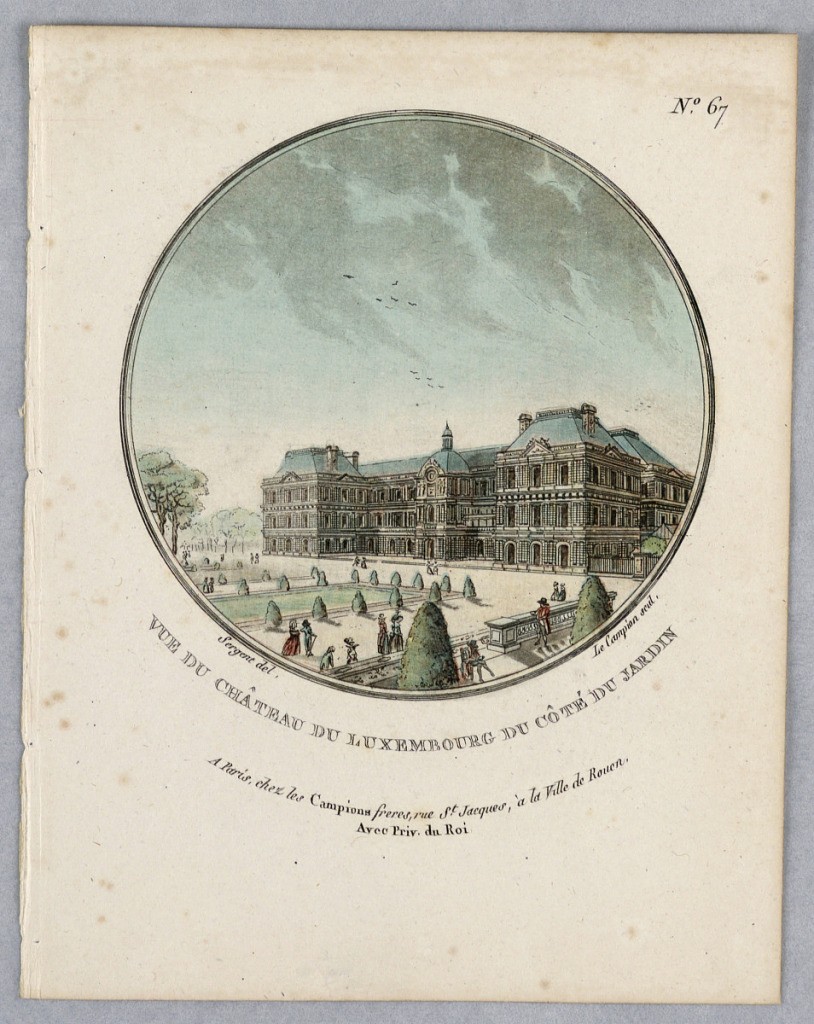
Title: Chateau du Luxembourg, Plate 67 from "Vues Pittoresques des Principaux Édifices de Paris"
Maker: Les Campion Frères, Paris, France
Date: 1792
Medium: Engraving and brush and watercolors on paper
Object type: Print
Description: The front of the Chateau du Luxembourg with formal gardens and figures in front. Title, artists' and publisher's names below.